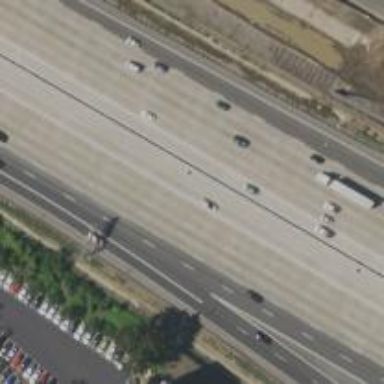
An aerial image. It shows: Motorway junction.